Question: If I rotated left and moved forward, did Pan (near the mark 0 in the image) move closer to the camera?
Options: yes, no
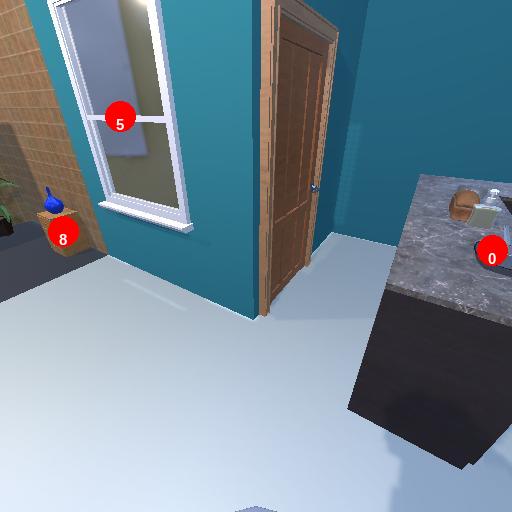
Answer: yes